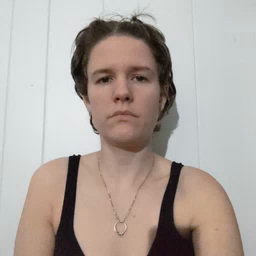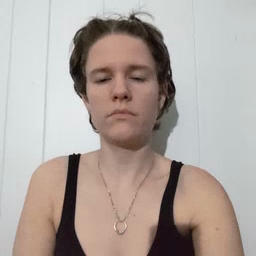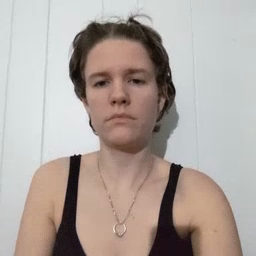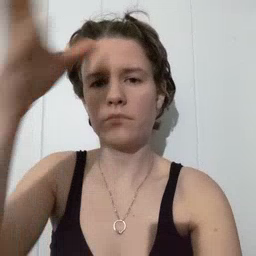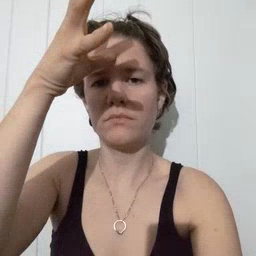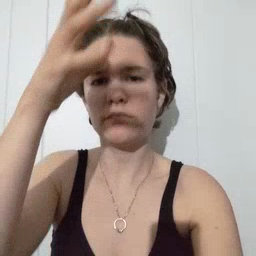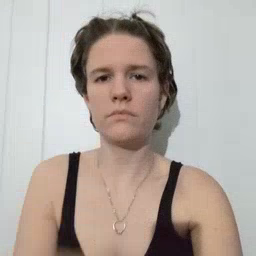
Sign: dad